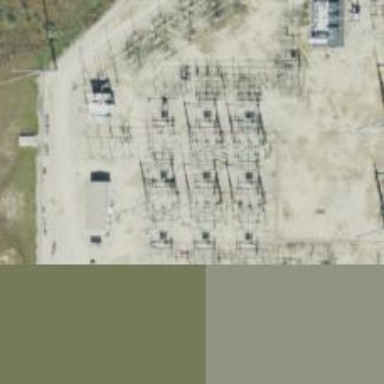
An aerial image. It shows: Switch used for power control.